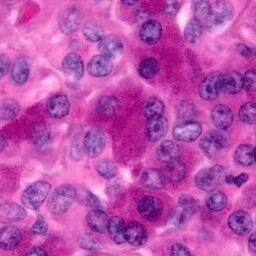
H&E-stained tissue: Pancreatic